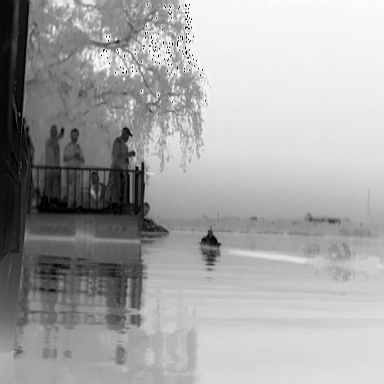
There are two objects shown in the infrared image, including a canoe, and a warship.